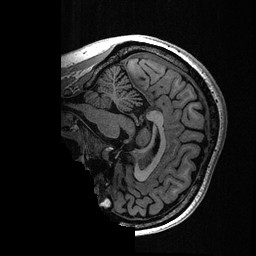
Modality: T1w
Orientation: sagittal
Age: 26
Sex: female
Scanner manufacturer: ge
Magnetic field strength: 3 T
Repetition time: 0.006952 s
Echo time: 0.00292 s